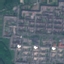
Land use / land cover class: Residential